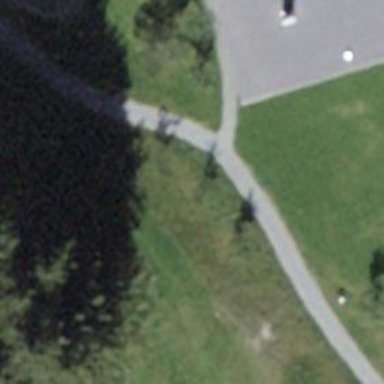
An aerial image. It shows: Path surfaced with fine gravel.